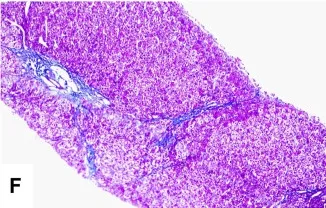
(E,F) Slight edema and degeneration in hepatocytes, scattered with spotty necrosis. Infiltration of a small number of mixed inflammatory cells into the interstitium and fibrous tissue (HE, original magnification x 40).
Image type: pathology (masson_trichrome)